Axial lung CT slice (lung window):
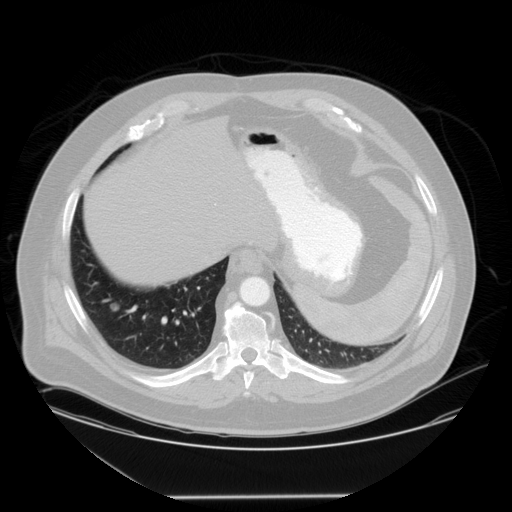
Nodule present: yes
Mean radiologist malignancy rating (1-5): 3.25